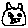
Label: cat